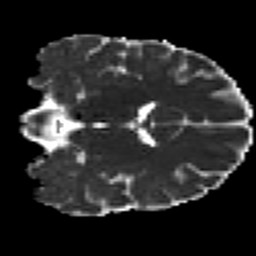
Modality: MD
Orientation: coronal
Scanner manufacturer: siemens
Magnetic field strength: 3 T
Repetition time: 7.8 s
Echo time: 0.09 s